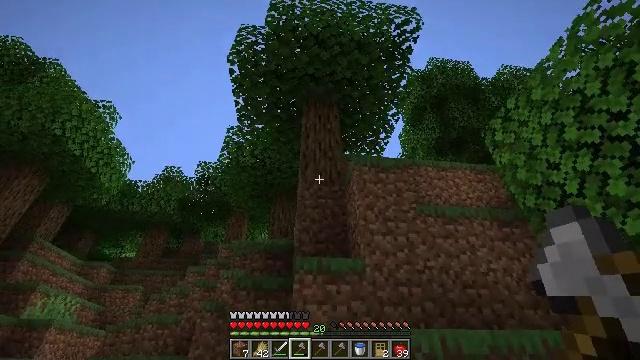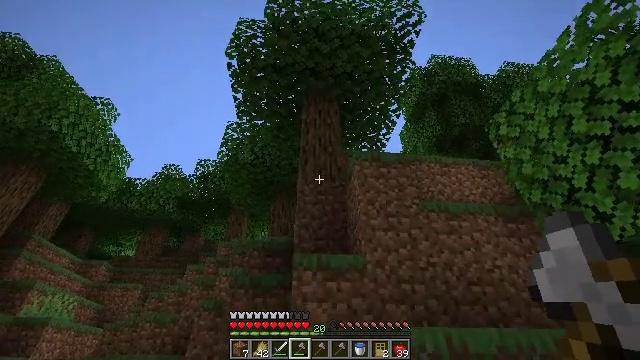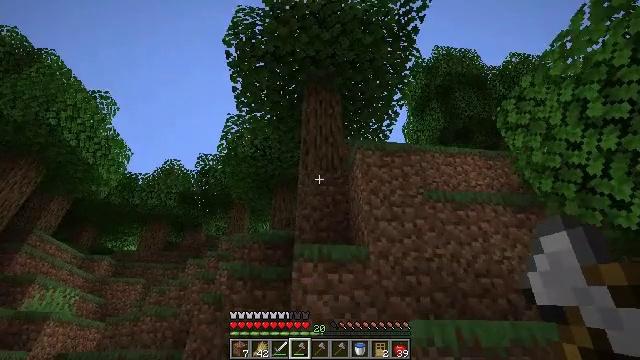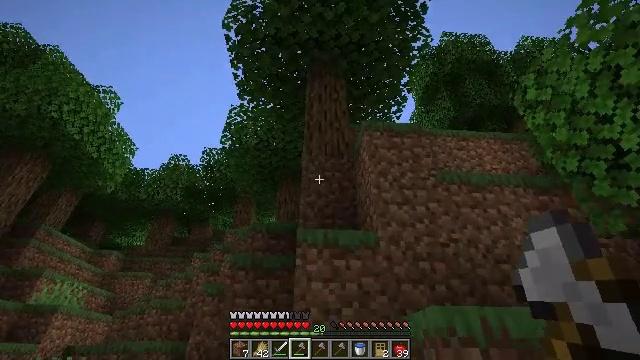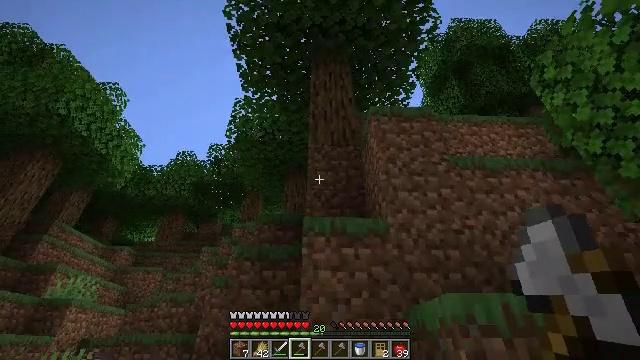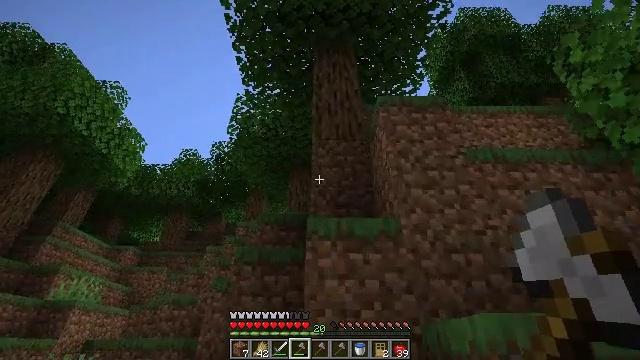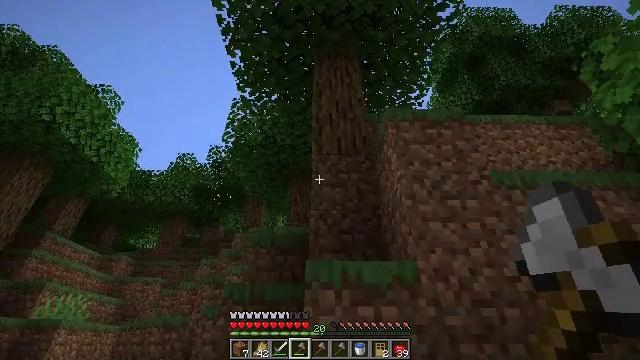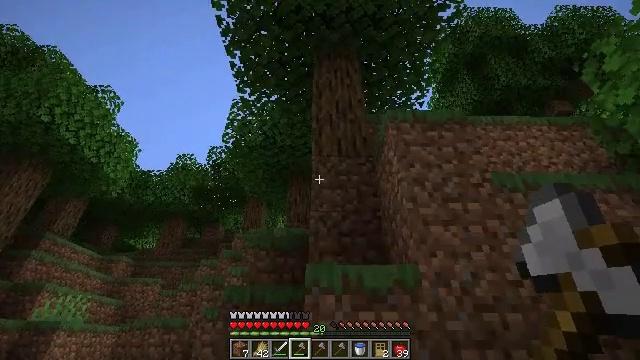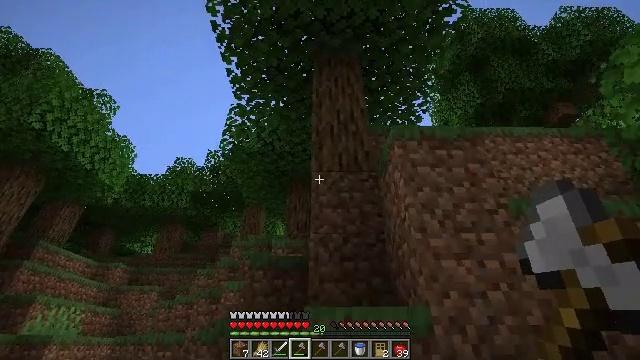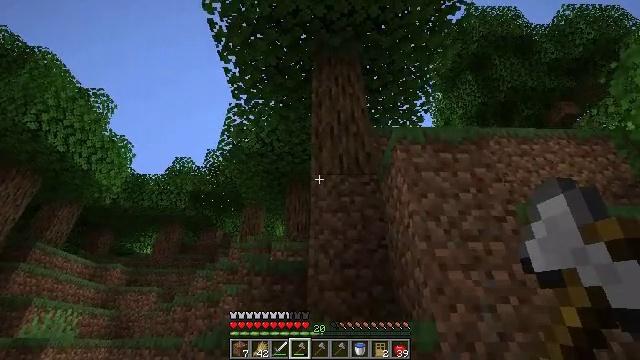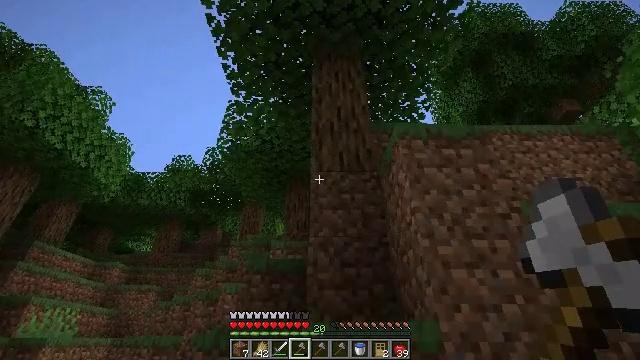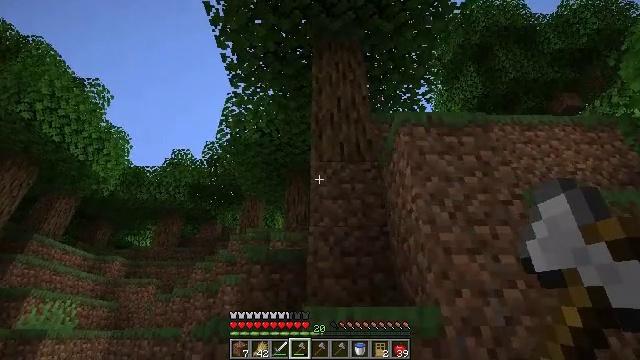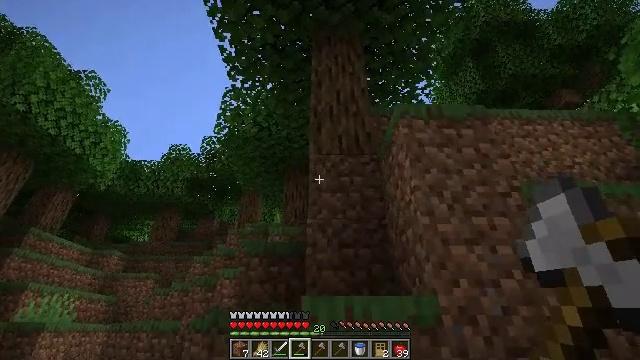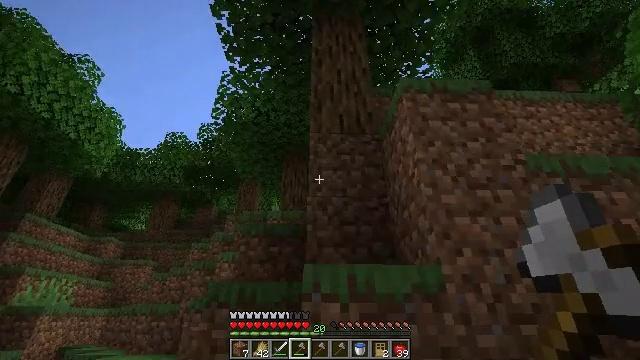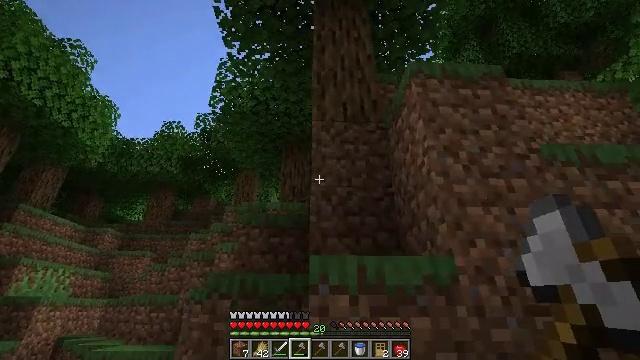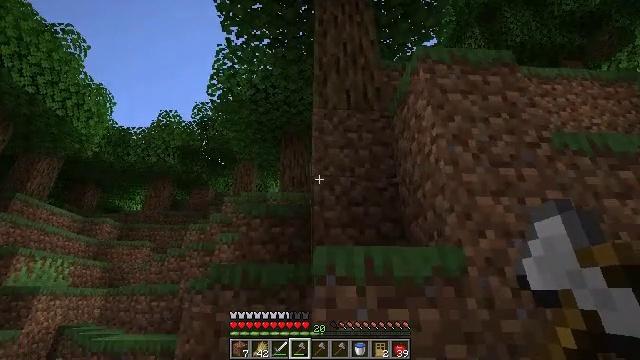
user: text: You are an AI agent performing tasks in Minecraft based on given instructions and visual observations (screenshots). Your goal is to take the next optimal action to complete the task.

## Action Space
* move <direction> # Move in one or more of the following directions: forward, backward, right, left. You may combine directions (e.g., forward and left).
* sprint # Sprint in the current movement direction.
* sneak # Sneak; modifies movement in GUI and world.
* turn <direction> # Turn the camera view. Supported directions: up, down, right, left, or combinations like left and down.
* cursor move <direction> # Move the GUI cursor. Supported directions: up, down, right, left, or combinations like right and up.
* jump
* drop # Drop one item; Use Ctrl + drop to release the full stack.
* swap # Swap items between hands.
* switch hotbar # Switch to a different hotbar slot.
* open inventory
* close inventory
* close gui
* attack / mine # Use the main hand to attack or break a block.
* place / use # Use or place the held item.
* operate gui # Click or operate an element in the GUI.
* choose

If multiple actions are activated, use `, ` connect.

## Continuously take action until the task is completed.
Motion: motion action
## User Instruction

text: Gather grass block for landscaping.
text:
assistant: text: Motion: move forward
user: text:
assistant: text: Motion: move forward
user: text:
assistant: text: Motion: move forward, turn left and down
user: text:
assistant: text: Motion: move forward, turn left and down
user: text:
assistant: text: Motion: move forward, turn left, jump
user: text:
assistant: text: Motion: move forward, jump
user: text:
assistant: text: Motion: move forward, jump
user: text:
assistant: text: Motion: move forward, jump
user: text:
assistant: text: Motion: move forward, jump
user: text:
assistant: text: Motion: move forward
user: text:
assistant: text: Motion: move forward and move left
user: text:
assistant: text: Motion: move forward and move left
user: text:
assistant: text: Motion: move forward and move left, turn down
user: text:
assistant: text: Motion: move forward and move left, turn down
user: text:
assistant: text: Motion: move forward and move left, turn down
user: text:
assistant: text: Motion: move forward and move left, turn down
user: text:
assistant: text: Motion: move forward and move left, turn down
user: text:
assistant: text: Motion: move forward and move left, turn down
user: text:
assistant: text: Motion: move forward and move left, turn left and down
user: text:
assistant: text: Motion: move forward and move left, turn down
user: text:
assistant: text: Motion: move forward
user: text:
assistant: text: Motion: move forward
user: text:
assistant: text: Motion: move forward, turn right
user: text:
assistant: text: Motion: move forward, turn right, jump
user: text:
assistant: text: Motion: move forward, turn right, jump
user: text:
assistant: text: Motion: move forward, turn right, jump
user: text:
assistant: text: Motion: move forward, turn right, jump
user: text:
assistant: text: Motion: move forward, turn right, jump
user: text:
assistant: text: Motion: move forward, jump
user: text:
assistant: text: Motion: move forward